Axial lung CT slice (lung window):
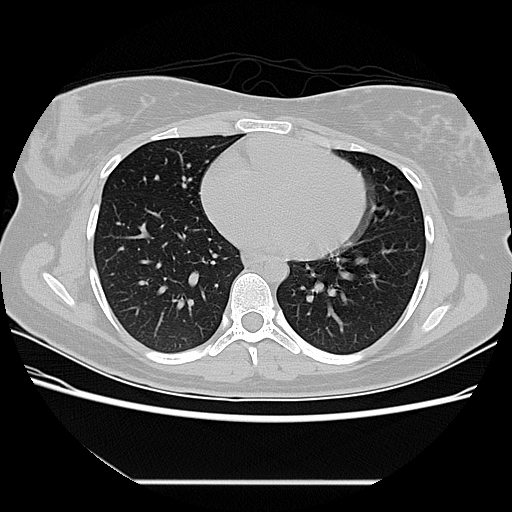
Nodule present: no